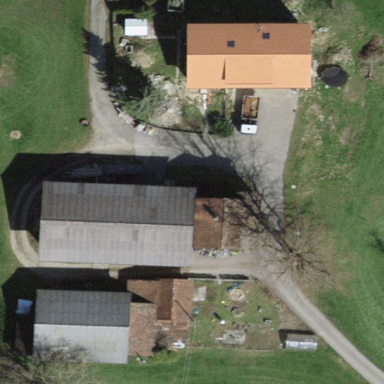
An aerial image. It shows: Farmyard area.